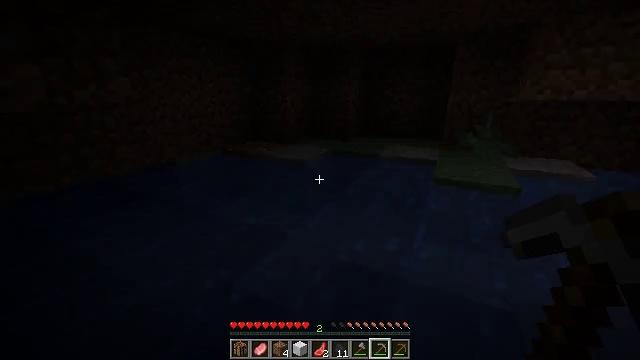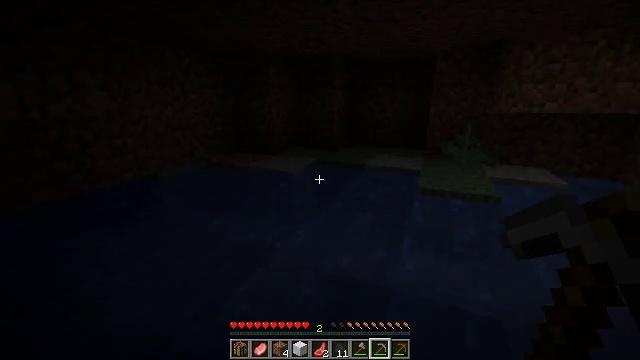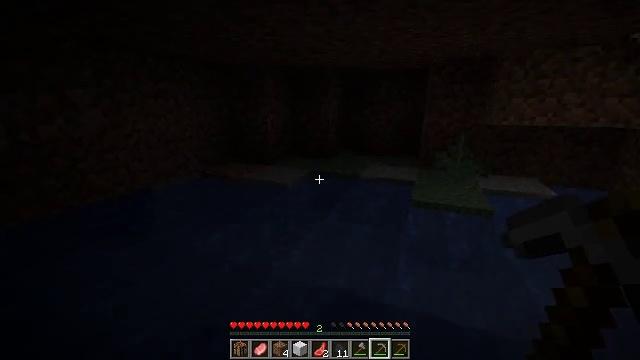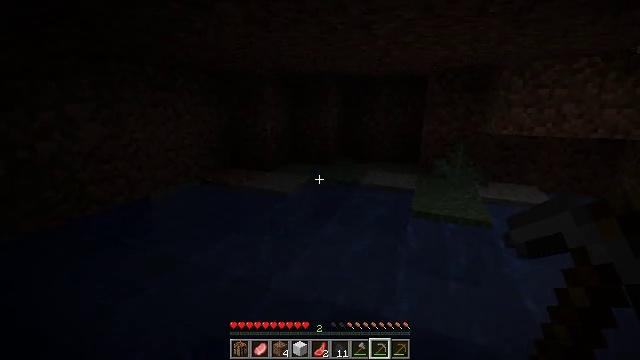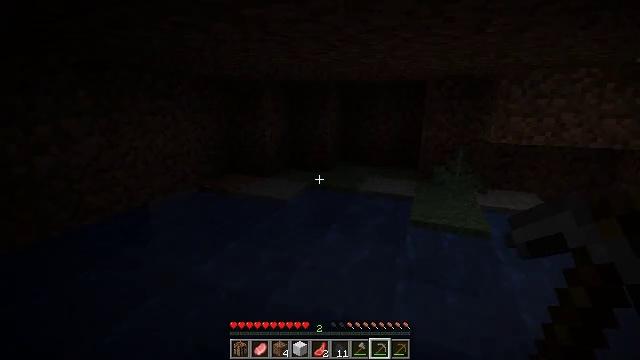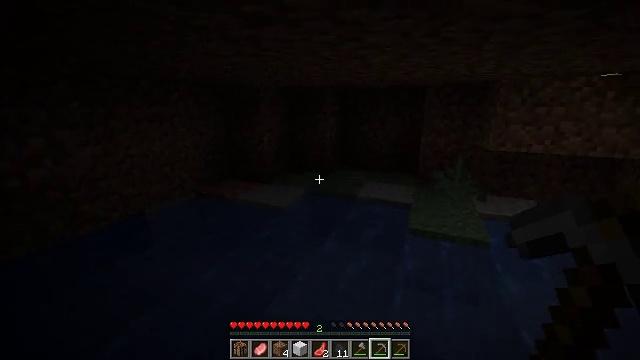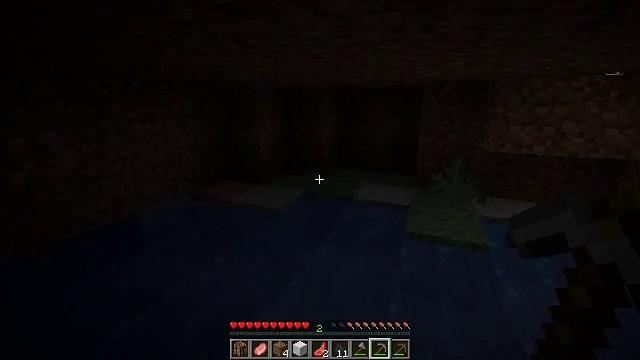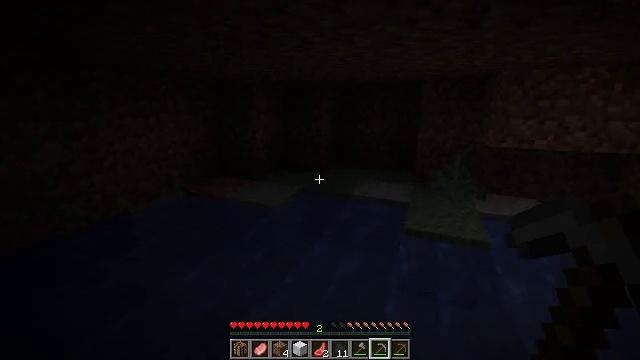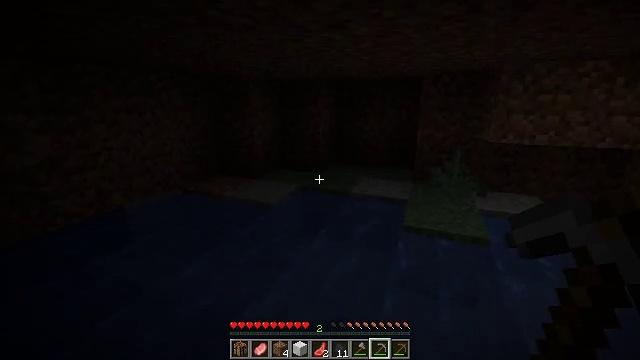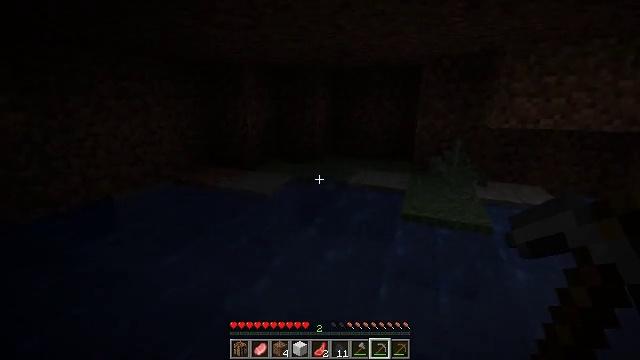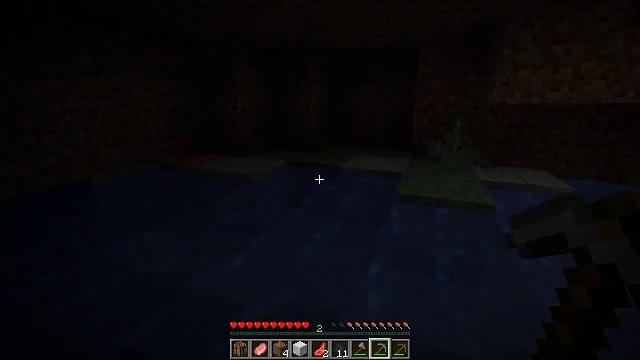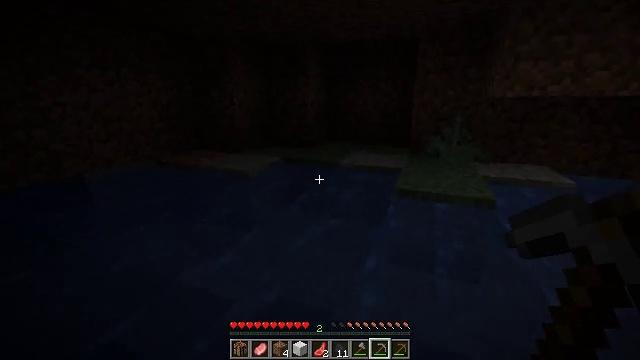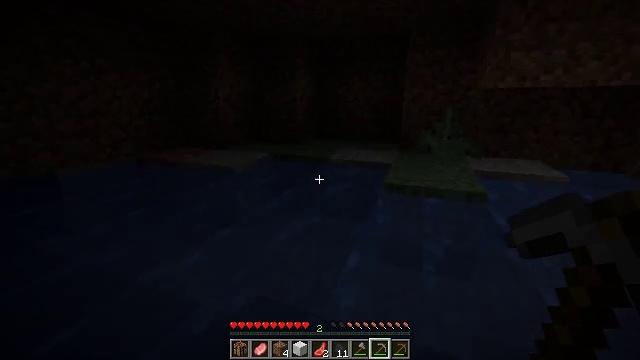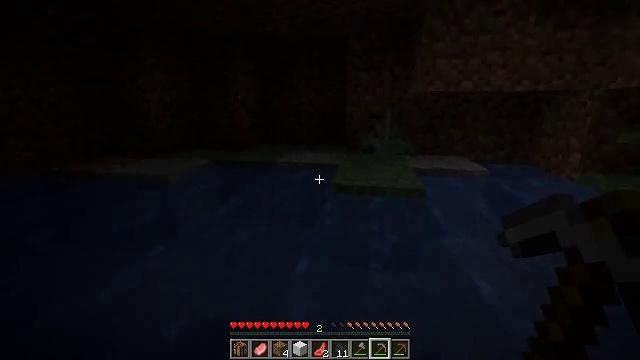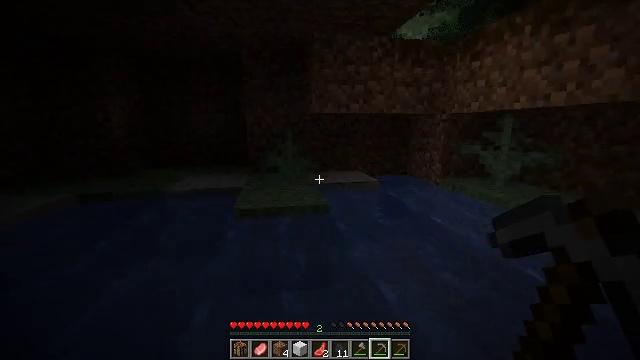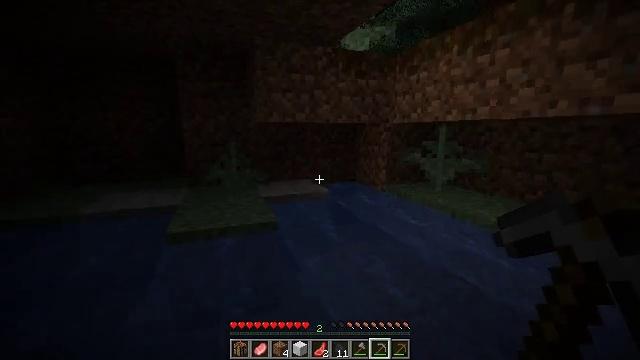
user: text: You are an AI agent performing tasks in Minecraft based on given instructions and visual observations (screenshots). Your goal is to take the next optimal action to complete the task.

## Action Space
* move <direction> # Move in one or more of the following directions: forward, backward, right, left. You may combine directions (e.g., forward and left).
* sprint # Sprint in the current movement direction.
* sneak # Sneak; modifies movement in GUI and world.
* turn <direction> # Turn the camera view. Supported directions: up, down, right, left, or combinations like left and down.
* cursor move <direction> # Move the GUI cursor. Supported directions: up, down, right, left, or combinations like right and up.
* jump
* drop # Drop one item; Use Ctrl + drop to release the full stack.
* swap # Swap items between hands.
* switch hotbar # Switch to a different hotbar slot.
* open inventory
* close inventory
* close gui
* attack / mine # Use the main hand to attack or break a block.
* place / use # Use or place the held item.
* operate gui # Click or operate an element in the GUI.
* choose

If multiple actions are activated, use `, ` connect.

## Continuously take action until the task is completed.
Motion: motion action
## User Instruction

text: Break the podzol in a taiga biome.
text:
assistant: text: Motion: move forward, turn right and up, jump
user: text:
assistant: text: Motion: move forward and move right, turn right, jump
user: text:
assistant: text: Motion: move forward and move right, jump
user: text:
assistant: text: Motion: move forward and move right, jump
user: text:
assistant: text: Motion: move forward and move right, jump
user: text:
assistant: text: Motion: move forward and move right, jump
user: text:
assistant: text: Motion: move forward and move right, jump
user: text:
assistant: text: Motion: move forward and move right, jump
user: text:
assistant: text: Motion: move forward and move right, jump
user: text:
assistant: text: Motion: move forward and move right, jump
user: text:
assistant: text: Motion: move forward and move right, jump
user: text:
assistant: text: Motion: move forward and move right, turn right, jump
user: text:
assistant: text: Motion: move forward and move right, turn right, jump
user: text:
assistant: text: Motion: move forward and move right, turn right and up, jump
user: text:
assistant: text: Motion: move forward and move right, turn right, jump
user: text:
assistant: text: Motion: move forward and move right, turn right, jump
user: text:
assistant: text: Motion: move forward, turn right, jump
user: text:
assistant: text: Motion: move forward, turn right, jump
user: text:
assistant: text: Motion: move forward, jump
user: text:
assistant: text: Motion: move forward, jump
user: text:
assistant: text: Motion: move forward, jump
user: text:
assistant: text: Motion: move forward, jump
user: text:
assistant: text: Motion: move forward, jump
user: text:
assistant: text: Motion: move forward, jump
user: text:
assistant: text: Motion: move forward, turn up, jump
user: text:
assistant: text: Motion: move forward, turn right and up, jump
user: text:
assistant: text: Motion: move forward, turn right and up, jump
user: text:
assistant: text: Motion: move forward, turn right and up, jump
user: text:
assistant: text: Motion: move forward, turn right and up, jump
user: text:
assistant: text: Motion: move forward, turn right and up, jump